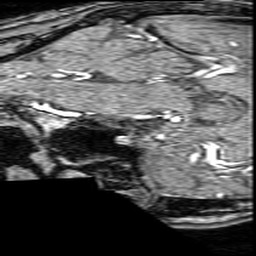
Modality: angio
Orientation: sagittal
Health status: ill
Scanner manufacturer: siemens
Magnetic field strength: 3 T
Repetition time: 0.023 s
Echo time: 0.00418 s